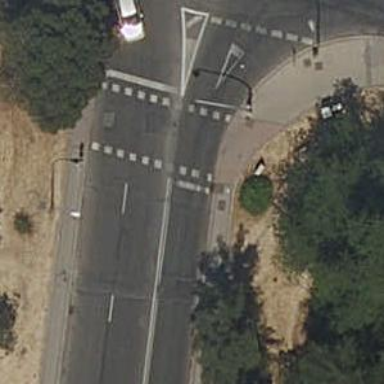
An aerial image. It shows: Road with traffic signals.